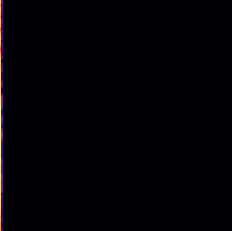
Sound class: Sea waves